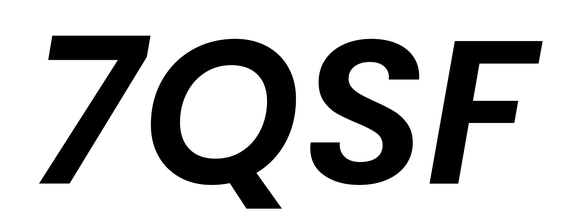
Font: Poppins-SemiBoldItalic